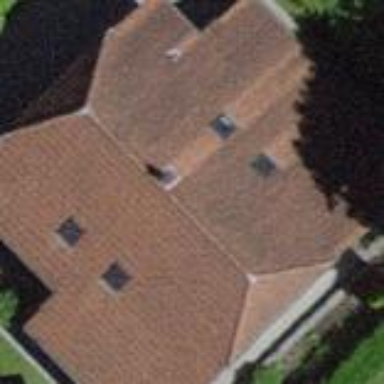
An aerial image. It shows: Residential building with hipped roof.